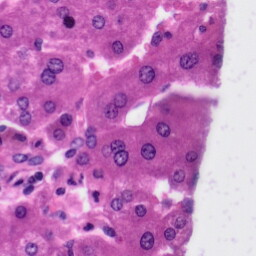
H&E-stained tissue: Liver